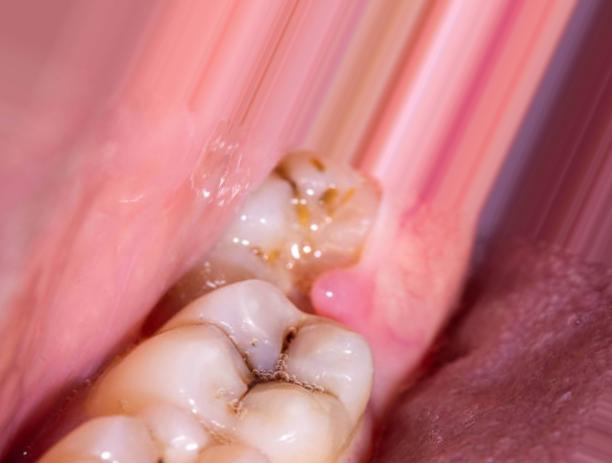
Condition: Caries